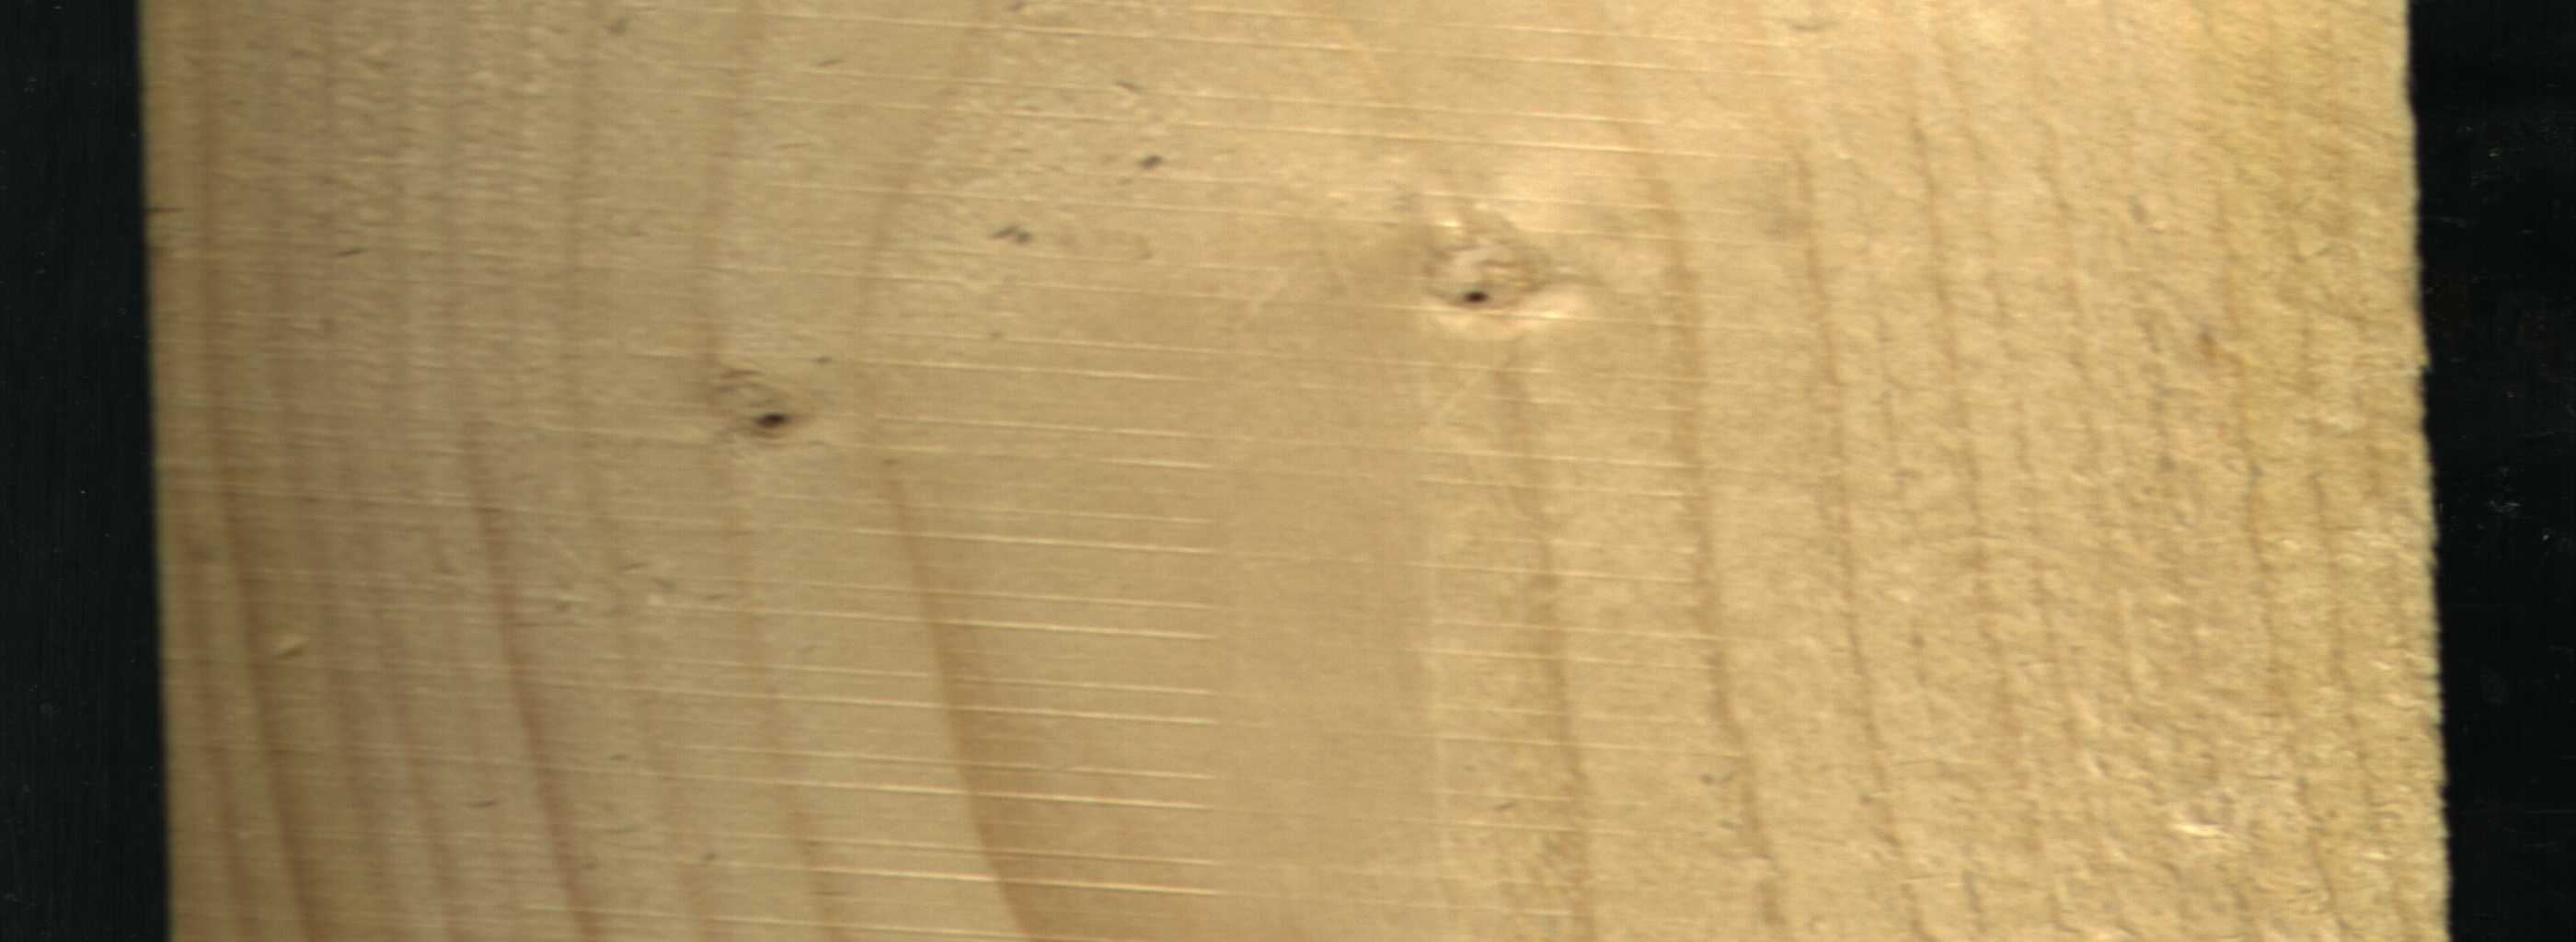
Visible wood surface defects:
Dead_Knot
Live_Knot